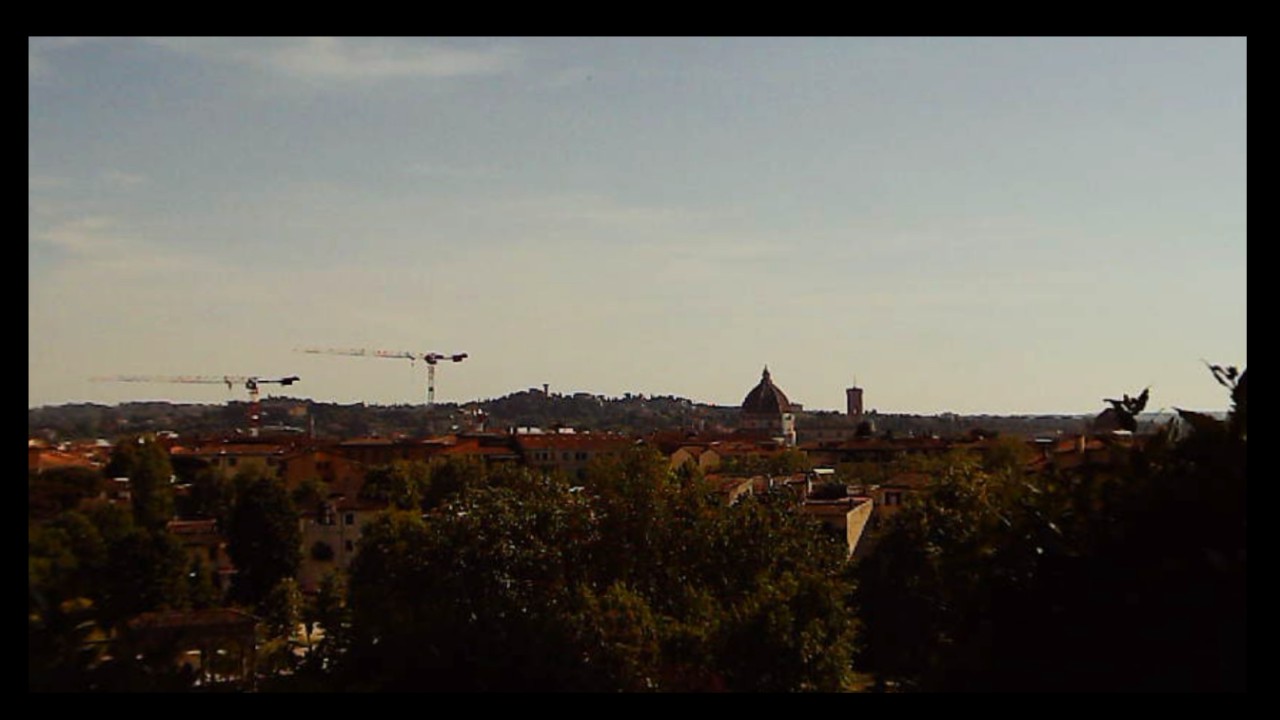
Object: Betafpv air75